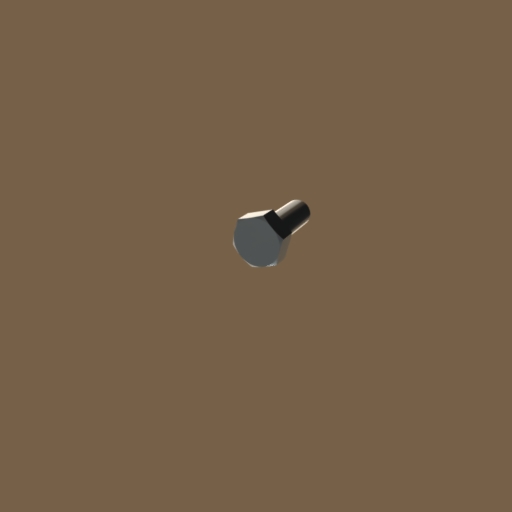
Label: bolt